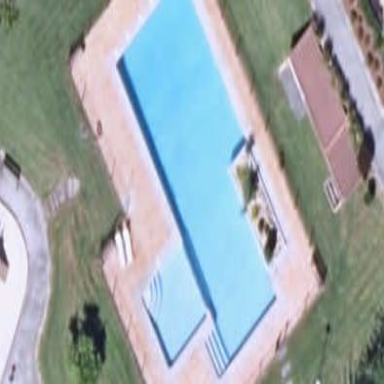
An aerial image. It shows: Swimming pool located in leisure land.